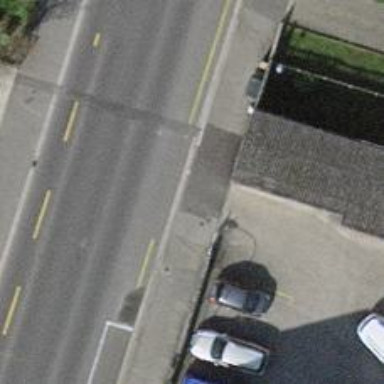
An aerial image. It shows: Service road with sidewalk.